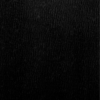
Label: dusty